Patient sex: M
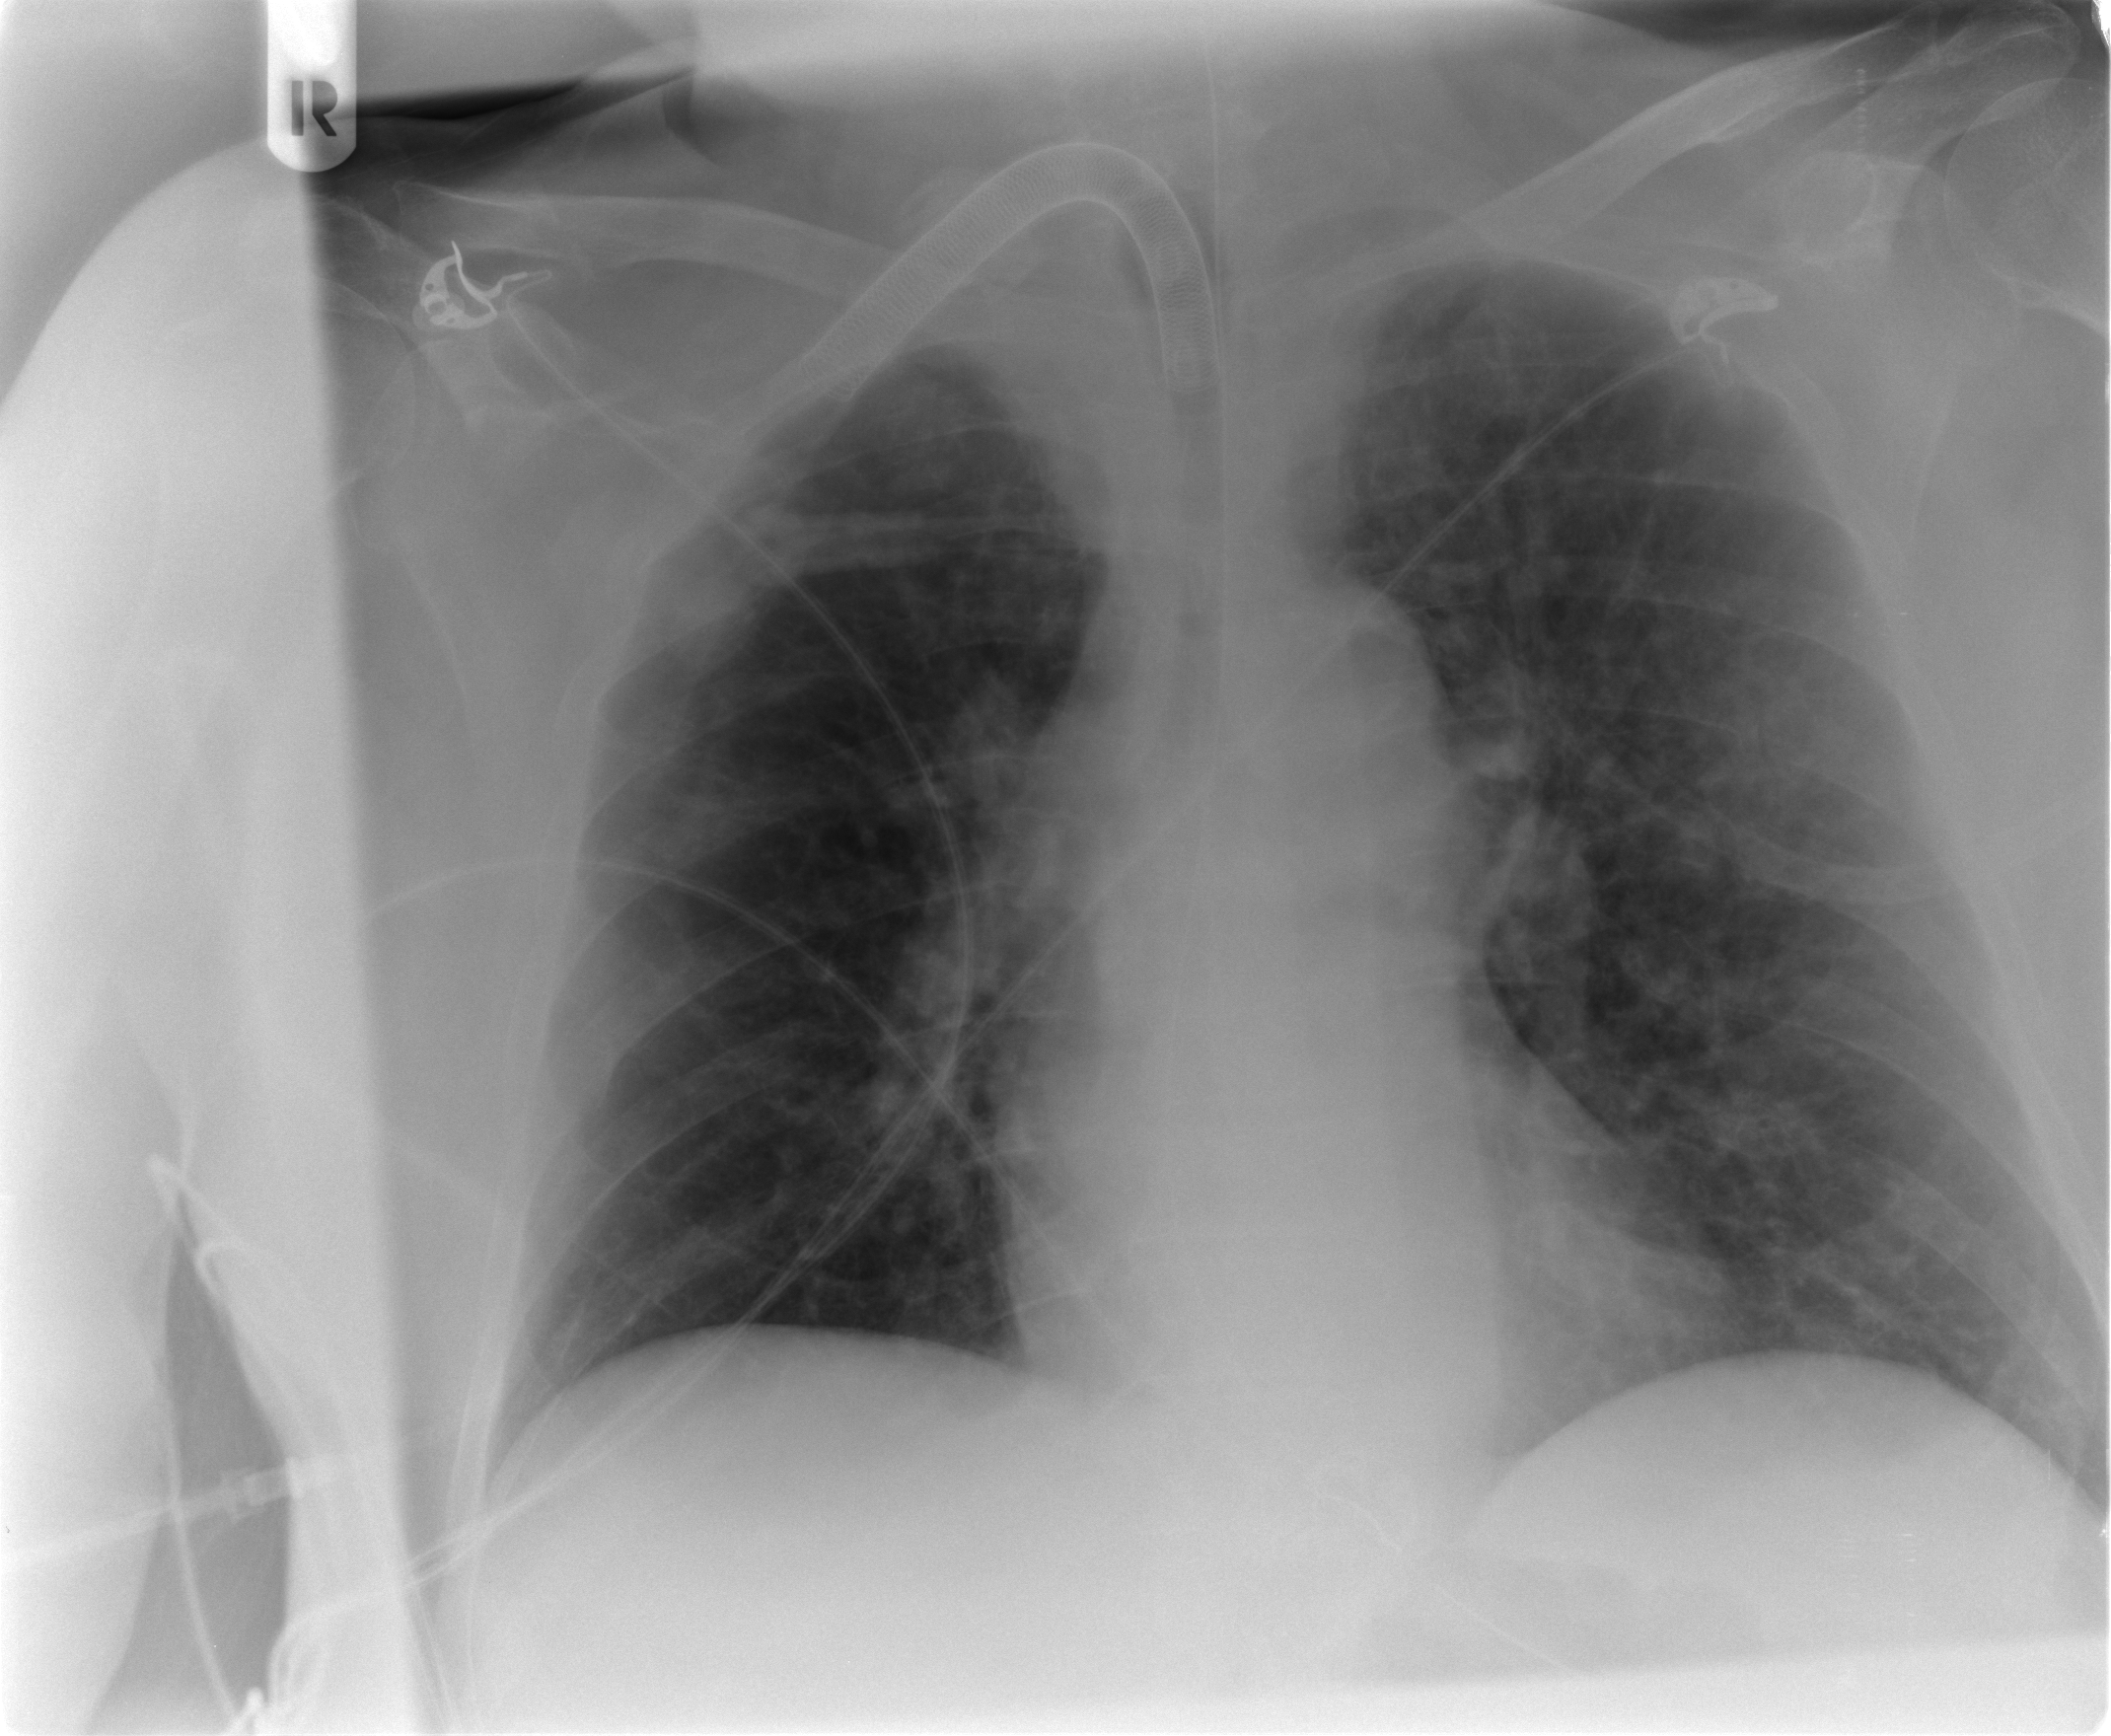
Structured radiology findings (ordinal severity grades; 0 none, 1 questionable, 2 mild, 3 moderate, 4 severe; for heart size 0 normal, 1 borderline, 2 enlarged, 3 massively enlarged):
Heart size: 0
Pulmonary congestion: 2
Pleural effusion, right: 0
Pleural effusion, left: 0
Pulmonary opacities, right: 0
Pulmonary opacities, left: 2
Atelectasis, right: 0
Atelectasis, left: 2